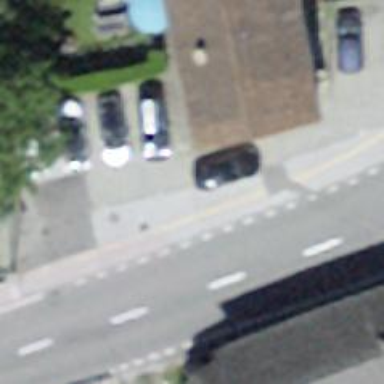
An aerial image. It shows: Sidewalk.